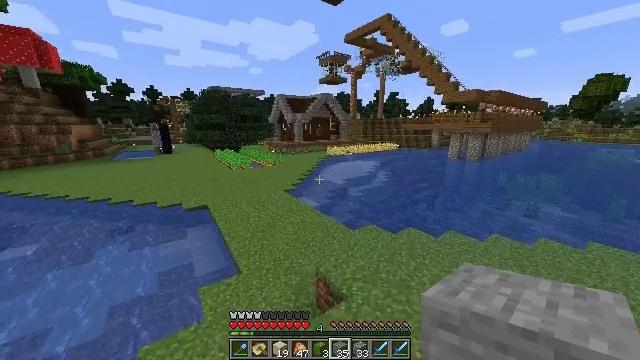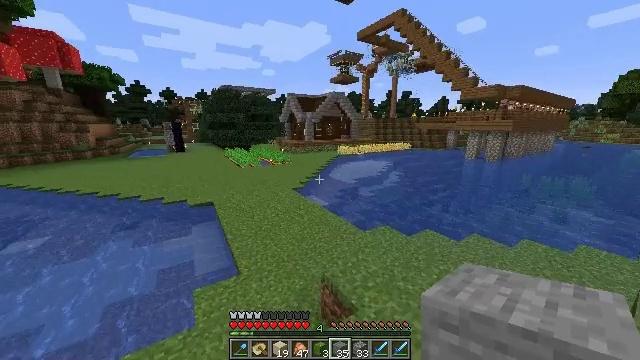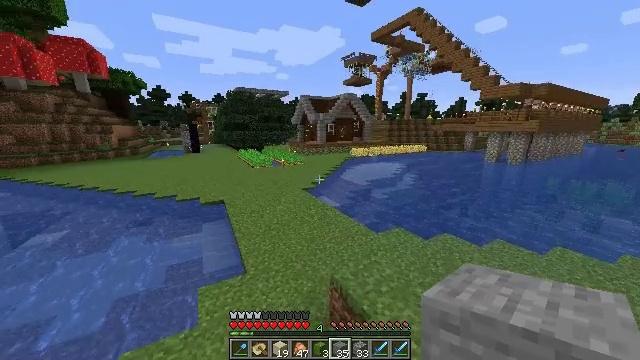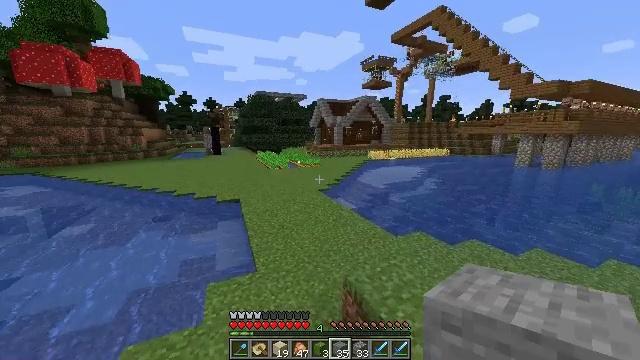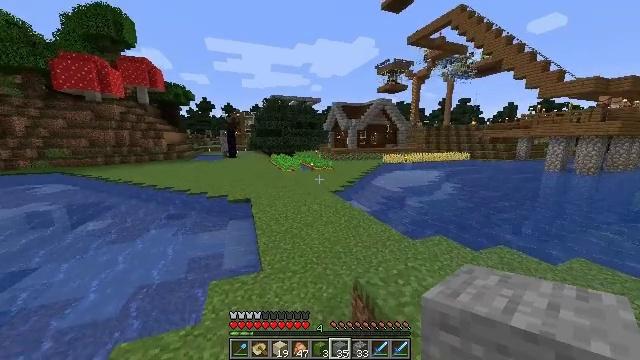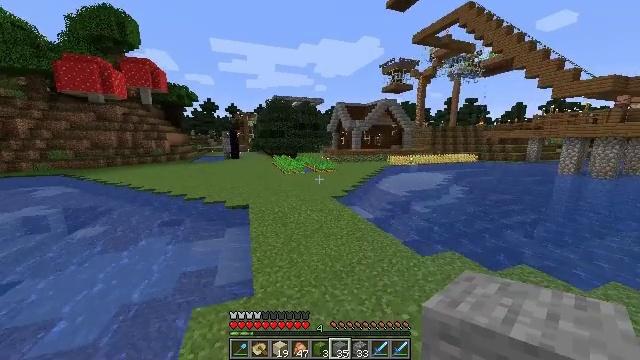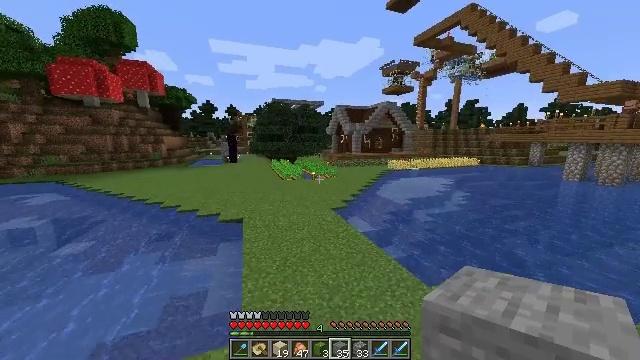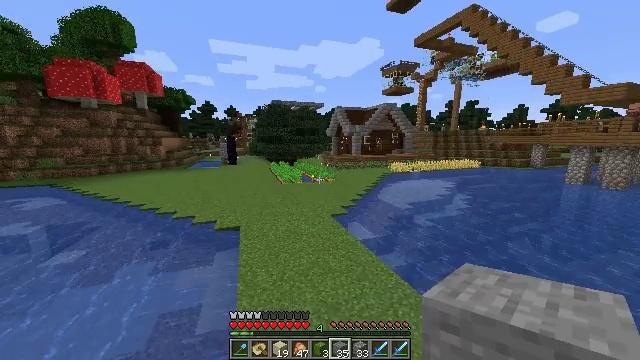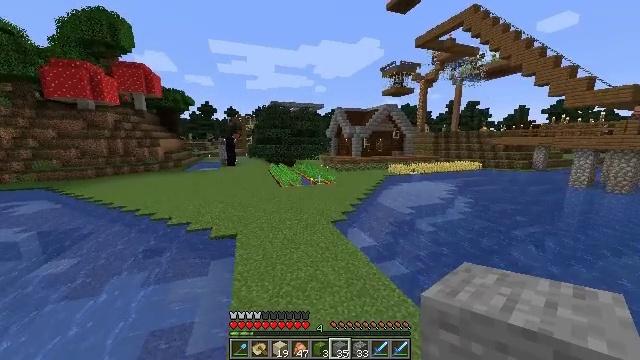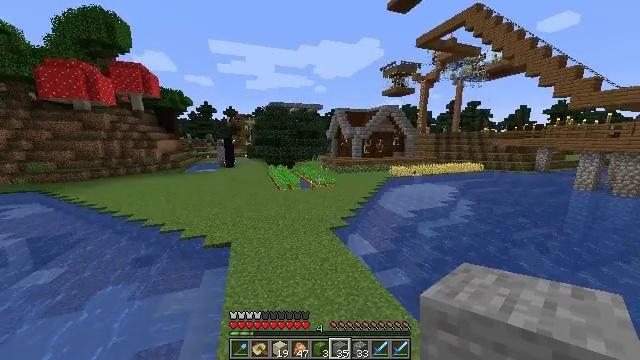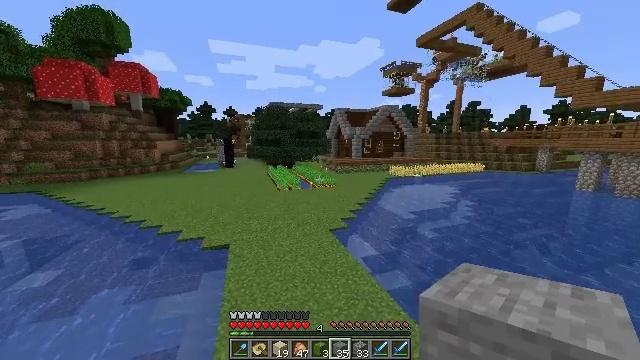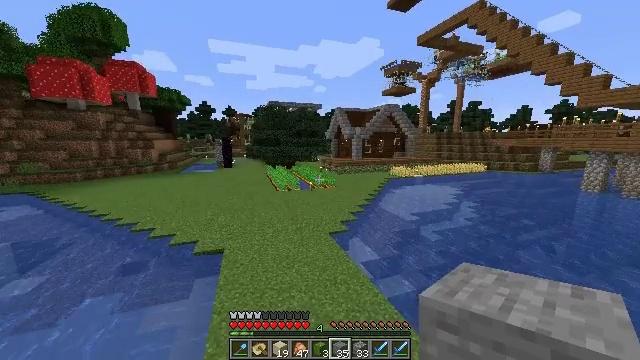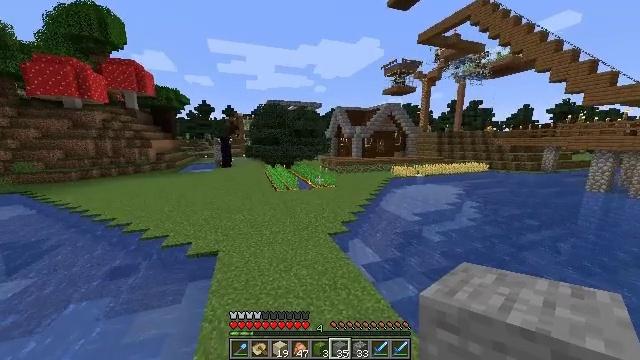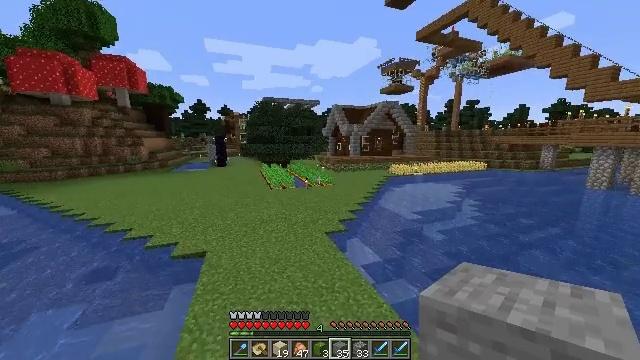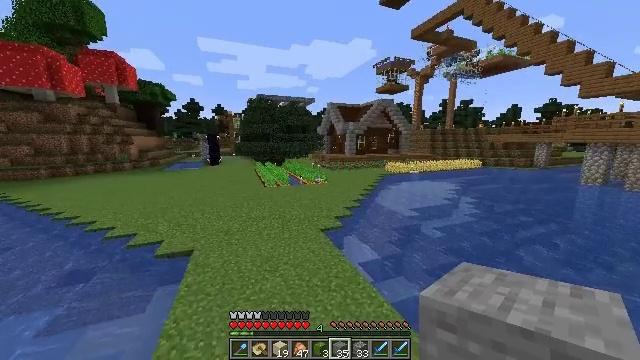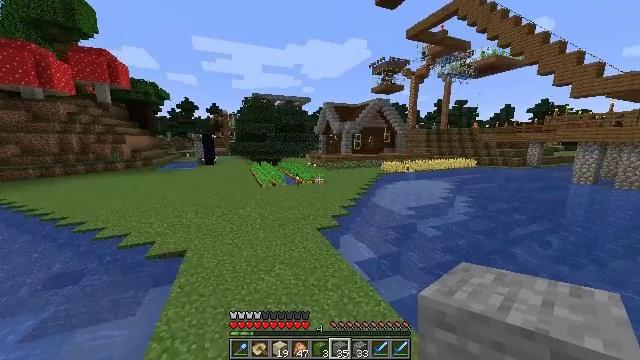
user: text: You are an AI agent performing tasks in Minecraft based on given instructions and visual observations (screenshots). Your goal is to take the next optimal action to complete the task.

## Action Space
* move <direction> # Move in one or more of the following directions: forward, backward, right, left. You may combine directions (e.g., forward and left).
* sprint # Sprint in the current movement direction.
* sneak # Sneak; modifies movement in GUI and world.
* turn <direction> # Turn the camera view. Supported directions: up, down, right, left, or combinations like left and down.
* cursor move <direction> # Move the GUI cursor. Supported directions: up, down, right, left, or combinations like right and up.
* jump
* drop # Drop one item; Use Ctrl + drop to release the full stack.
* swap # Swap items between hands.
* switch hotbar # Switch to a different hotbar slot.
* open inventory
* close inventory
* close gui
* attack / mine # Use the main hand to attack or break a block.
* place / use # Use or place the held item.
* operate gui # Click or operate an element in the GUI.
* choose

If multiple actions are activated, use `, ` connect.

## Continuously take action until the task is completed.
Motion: motion action
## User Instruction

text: Gather materials from the sweet berry bush.
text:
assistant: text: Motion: move forward, turn left, jump
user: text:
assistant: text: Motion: move forward, turn left, jump
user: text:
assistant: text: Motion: move forward, sprint, turn left and up, jump
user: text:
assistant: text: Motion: move forward, sprint, turn left and up, jump
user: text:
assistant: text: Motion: move forward, sprint, turn left, jump
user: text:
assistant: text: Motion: move forward, sprint, jump
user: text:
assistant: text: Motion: move forward, sprint, jump
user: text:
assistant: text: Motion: move forward, jump
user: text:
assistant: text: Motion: move forward, jump
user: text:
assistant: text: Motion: move forward, jump
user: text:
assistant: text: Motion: move forward, jump
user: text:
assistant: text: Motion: move forward, jump
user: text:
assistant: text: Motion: move forward, jump
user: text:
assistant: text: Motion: move forward, turn right, jump
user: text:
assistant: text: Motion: move forward, turn right, jump
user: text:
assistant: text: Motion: move forward, sprint, jump
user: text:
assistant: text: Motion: move forward, sprint, jump
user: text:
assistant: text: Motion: move forward, sprint, jump
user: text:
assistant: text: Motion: move forward, sprint, jump
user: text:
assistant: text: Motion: move forward, jump
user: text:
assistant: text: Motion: move forward, jump
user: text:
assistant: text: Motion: move forward, jump
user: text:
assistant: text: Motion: move forward, jump
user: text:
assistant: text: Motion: move forward, jump
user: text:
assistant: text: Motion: move forward, jump
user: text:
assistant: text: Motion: move forward, jump
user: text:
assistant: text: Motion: move forward, jump
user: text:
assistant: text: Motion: move forward, jump
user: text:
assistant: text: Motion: move forward, jump
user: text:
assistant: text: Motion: move forward, sprint, jump